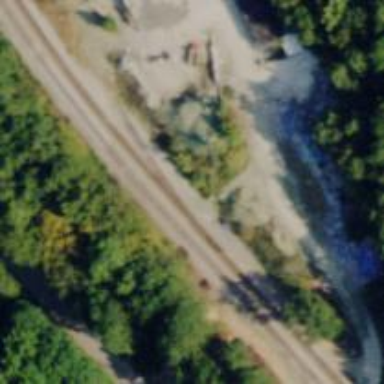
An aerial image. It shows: Railway spur line used for transporting aggregate freight.